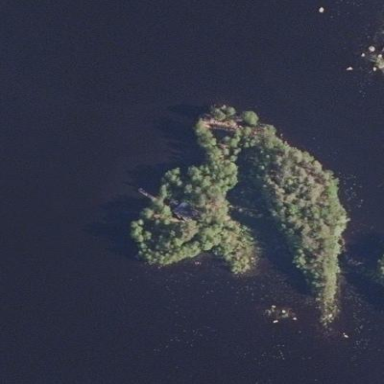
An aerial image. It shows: Islet.